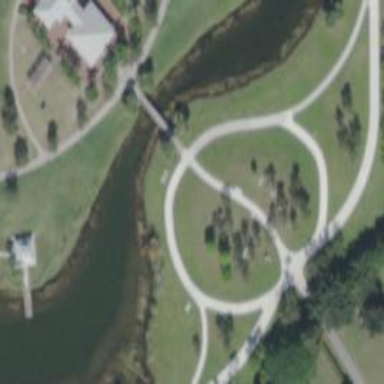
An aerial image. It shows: Disc golf hole.